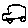
Label: car